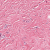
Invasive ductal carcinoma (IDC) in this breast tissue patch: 0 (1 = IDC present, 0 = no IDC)